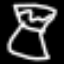
Label: hourglass